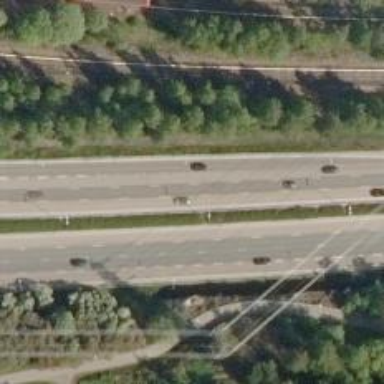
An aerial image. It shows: Asphalt trunk highway.